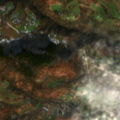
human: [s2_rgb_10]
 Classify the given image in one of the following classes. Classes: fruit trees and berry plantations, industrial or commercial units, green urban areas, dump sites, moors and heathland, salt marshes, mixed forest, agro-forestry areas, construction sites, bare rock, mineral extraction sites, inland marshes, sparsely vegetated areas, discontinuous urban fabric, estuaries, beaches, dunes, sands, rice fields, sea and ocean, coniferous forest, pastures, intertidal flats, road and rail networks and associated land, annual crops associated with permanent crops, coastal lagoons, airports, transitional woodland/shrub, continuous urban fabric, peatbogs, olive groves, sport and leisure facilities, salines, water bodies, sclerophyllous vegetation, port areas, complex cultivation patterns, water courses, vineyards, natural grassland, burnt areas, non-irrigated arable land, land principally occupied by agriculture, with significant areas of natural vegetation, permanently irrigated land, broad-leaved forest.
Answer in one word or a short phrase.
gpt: complex cultivation patterns, land principally occupied by agriculture, with significant areas of natural vegetation, broad-leaved forest, mixed forest